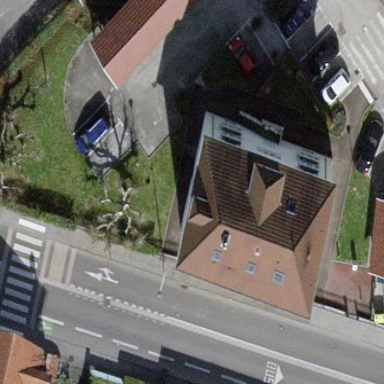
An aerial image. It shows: Apartments building with hipped roof that is oriented along the structure.